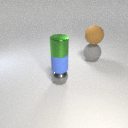
large gray rubber sphere below large brown rubber sphere